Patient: sex M, age 57
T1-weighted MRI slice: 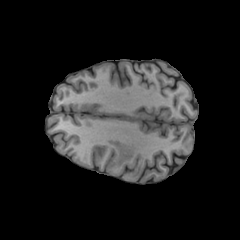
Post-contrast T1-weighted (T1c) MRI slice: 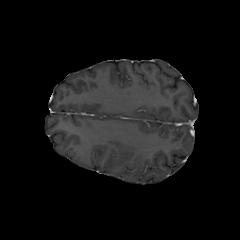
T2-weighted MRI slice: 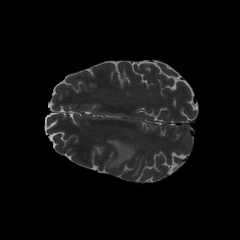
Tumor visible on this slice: yes
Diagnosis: Astrocytoma, IDH-wildtype
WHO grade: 2